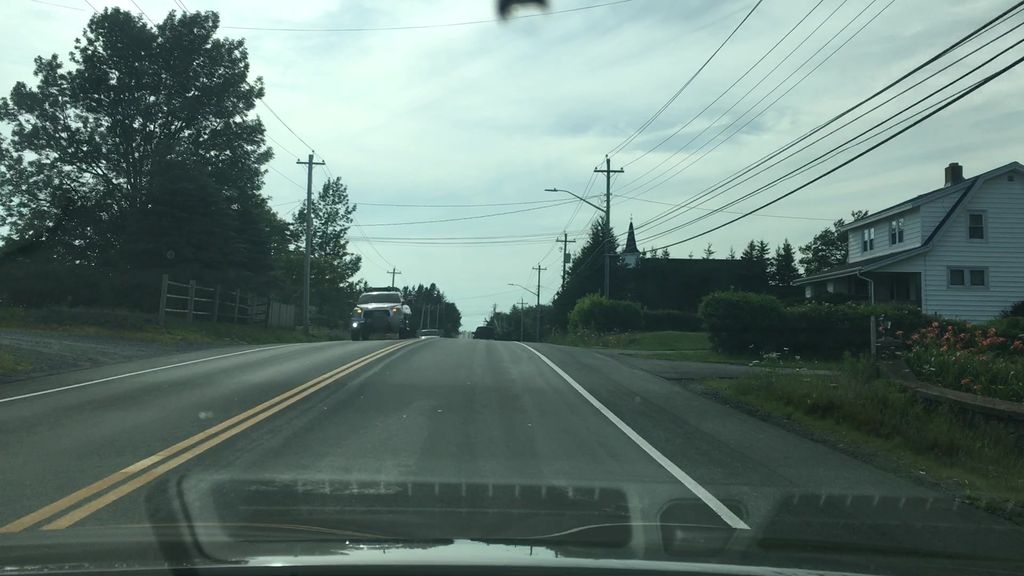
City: halifax